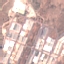
Label: Industrial